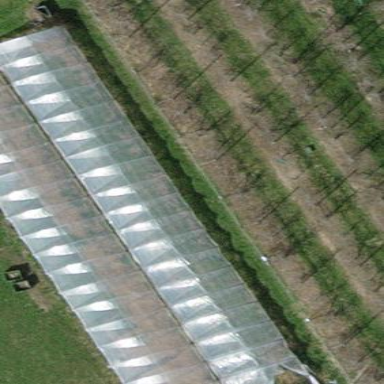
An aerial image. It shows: Greenhouse.